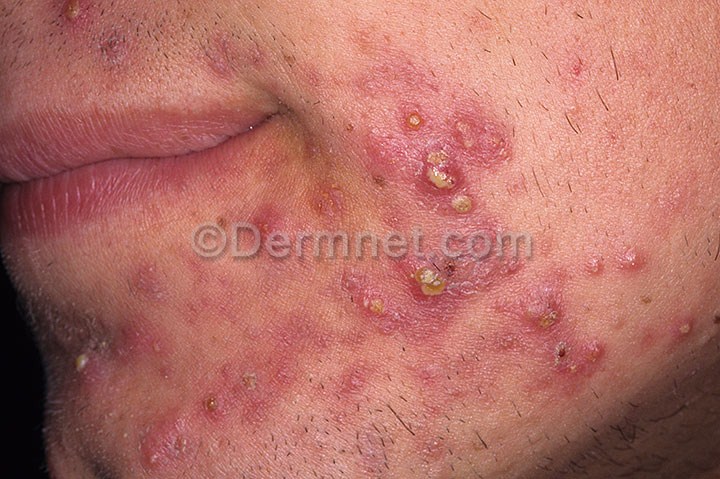
Disease: Acne and Rosacea Photos